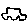
Label: car